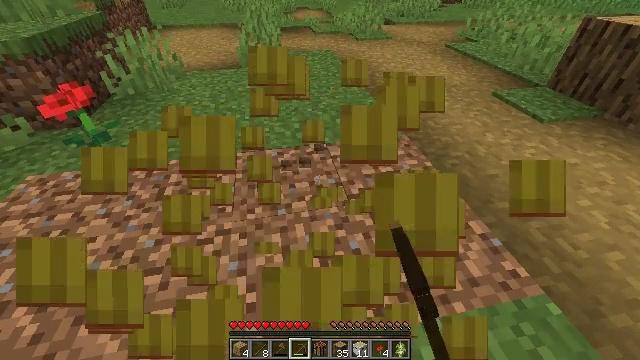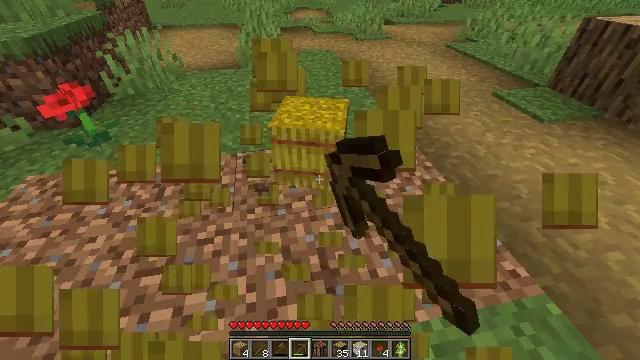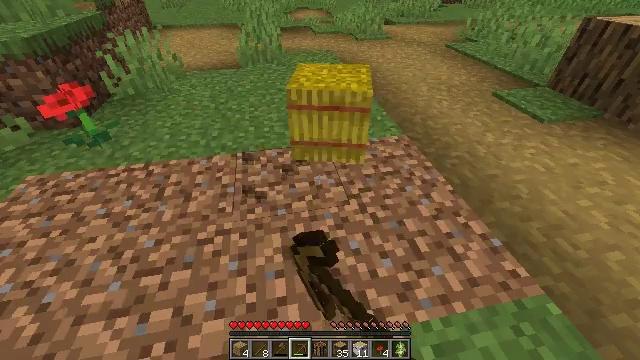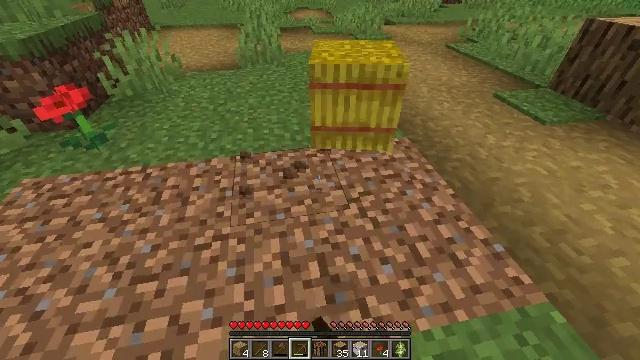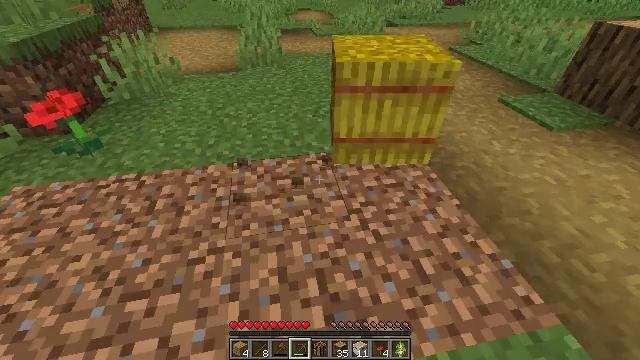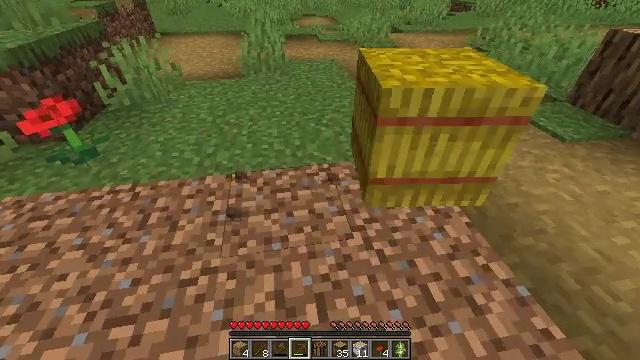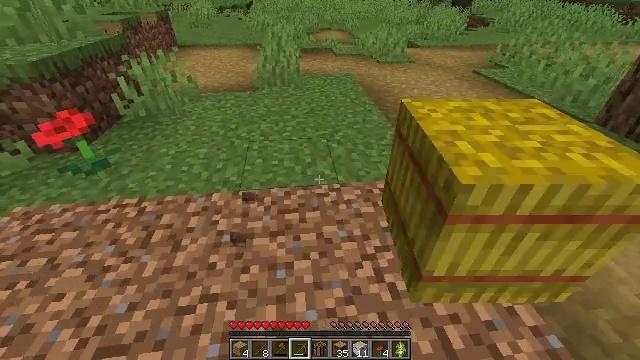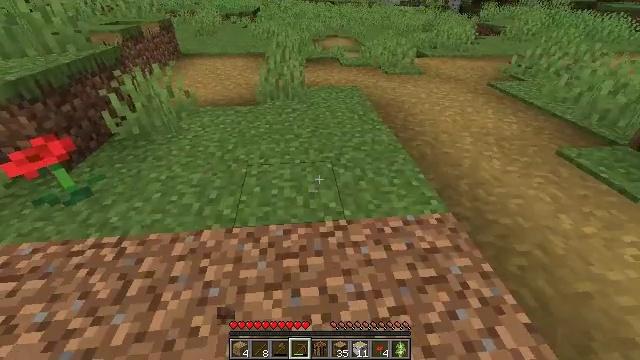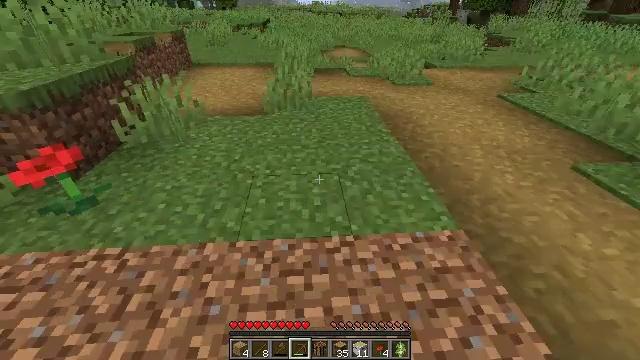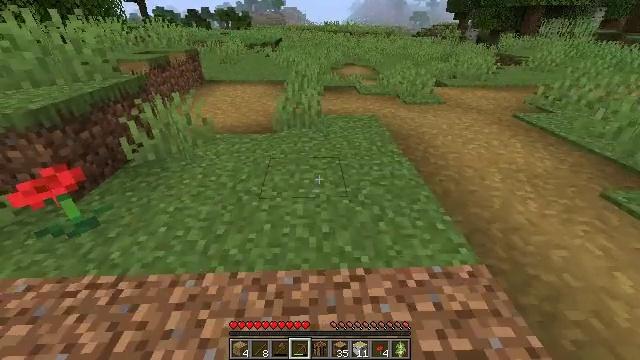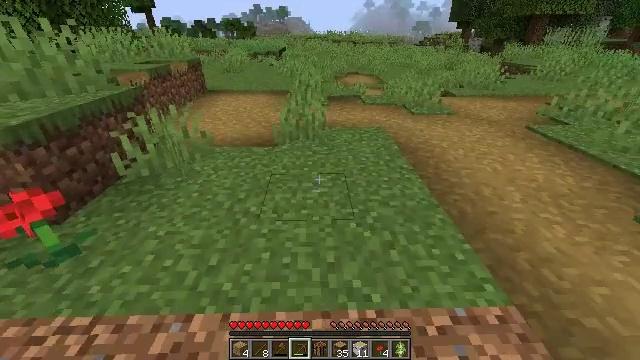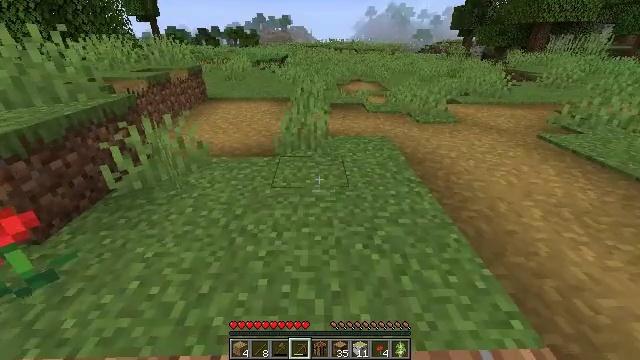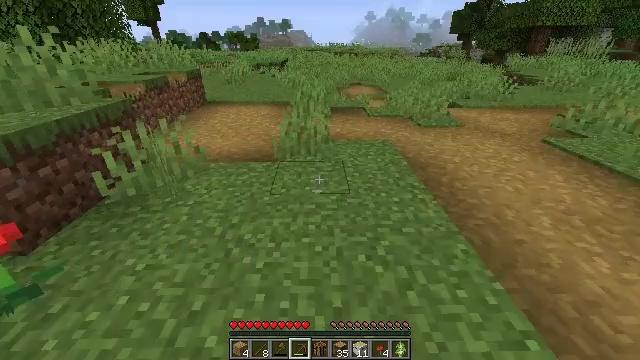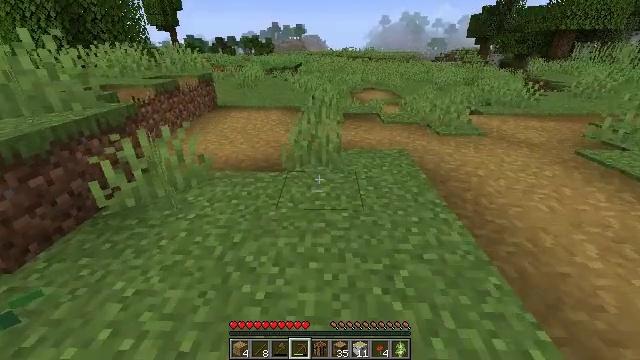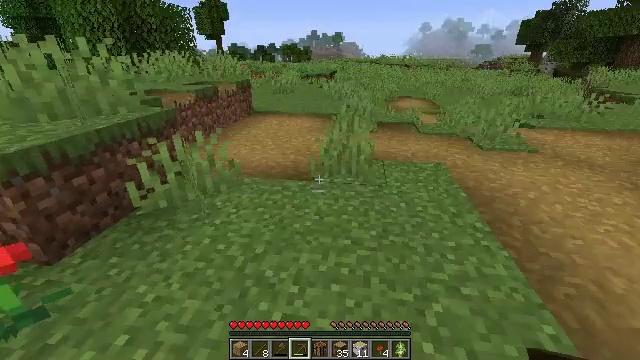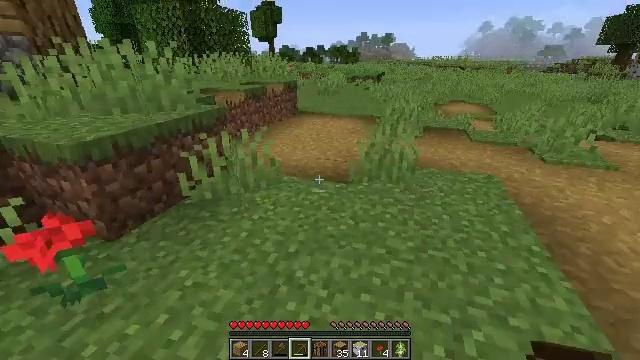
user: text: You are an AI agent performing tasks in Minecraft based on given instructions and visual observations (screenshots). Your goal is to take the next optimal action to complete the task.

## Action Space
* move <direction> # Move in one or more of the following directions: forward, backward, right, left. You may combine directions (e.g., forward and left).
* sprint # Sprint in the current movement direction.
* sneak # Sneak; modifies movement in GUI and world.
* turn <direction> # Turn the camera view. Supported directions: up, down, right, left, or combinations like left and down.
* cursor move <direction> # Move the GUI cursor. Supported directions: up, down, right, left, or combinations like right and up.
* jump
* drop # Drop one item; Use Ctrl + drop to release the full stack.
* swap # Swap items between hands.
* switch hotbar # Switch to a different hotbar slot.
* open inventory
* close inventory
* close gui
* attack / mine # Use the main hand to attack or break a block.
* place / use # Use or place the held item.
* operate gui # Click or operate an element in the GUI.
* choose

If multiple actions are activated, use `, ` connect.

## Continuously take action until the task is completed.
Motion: motion action
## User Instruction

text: Harvest the poppy flower.
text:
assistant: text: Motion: attack / mine
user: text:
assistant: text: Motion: attack / mine
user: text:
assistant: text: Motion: move forward
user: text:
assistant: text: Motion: move forward
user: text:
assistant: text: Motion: move forward
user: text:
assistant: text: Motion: move forward, turn left and up
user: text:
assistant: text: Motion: move forward, turn left and up
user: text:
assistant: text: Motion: move forward, turn left and up
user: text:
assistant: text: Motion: move forward, turn left and up
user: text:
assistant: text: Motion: move forward, turn up
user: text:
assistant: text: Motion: move forward, turn up
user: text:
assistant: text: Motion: move forward
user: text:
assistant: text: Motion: move forward, turn left
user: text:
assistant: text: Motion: turn left and up
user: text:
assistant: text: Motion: turn left
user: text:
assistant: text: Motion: turn left
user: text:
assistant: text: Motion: turn left
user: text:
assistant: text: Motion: turn left and down
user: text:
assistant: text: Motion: no_op
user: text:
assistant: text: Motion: no_op
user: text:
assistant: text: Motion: no_op
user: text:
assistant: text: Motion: no_op
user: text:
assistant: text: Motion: no_op
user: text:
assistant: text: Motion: no_op
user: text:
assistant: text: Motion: no_op
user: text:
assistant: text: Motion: no_op
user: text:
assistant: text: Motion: no_op
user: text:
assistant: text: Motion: turn right
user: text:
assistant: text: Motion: turn right
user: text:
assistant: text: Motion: no_op